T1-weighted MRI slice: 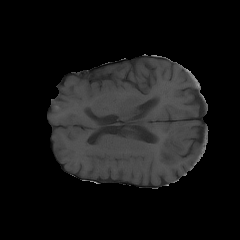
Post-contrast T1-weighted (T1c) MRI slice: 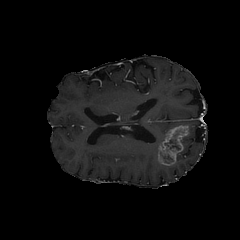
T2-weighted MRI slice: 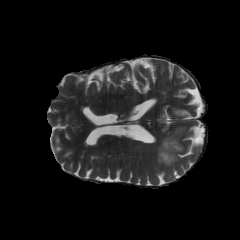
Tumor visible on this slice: yes